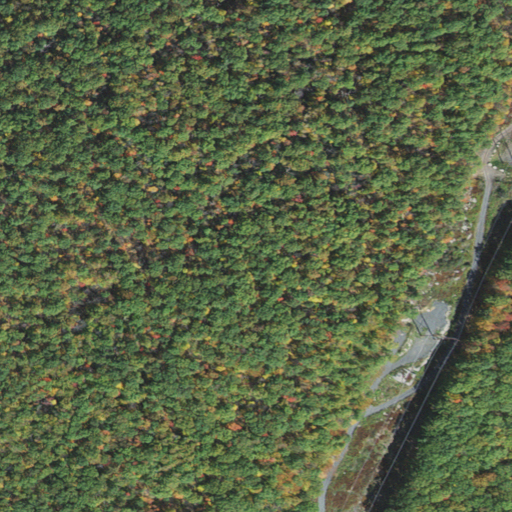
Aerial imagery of mountain in Massachusetts named Dry Hill containing deciduous forest, mixed forest, and shrub